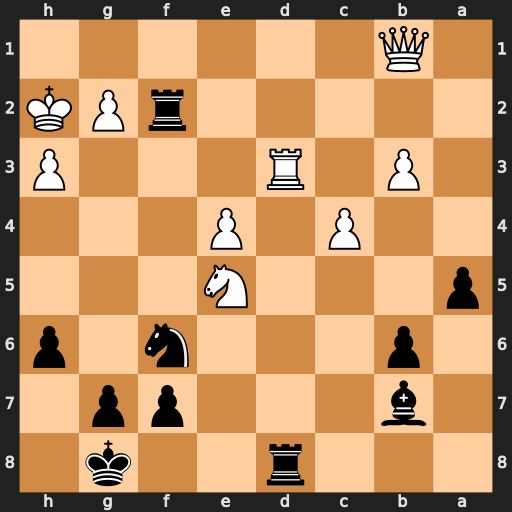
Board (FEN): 3r2k1/1b3pp1/1p3n1p/p3N3/2P1P3/1P1R3P/5rPK/1Q6
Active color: b
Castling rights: -
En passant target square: -
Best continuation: Rxd3 Qxd3 Rxg2+ Kxg2 Bxe4+